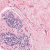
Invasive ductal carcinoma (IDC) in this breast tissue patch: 0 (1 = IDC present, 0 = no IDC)